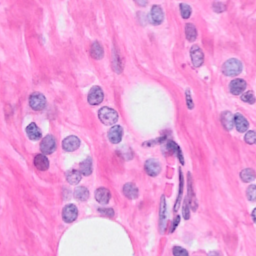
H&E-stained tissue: Breast